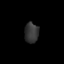
Tissue: skin
Cell type: Epithelial cells
Senescence score: 0.2519
Nuclear area (px): 279
Mean DAPI intensity: 53.19